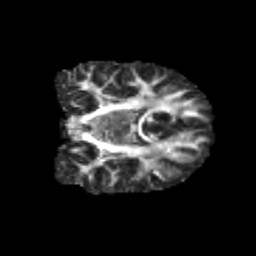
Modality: FA
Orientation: coronal
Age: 11
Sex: male
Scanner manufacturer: siemens
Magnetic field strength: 3 T
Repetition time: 3.8 s
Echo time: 0.07 s